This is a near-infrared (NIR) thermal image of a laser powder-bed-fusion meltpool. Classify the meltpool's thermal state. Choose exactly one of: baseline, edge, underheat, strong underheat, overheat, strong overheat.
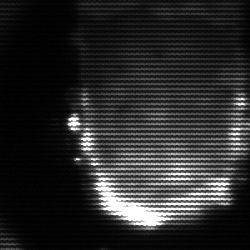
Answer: baseline